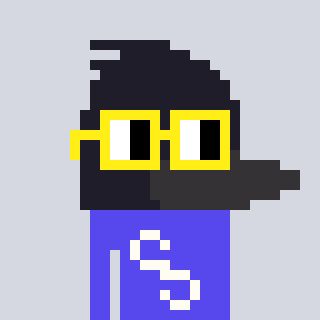
a pixel art character with square yellow glasses, a raven-shaped head and a computerblue-colored body on a cool background